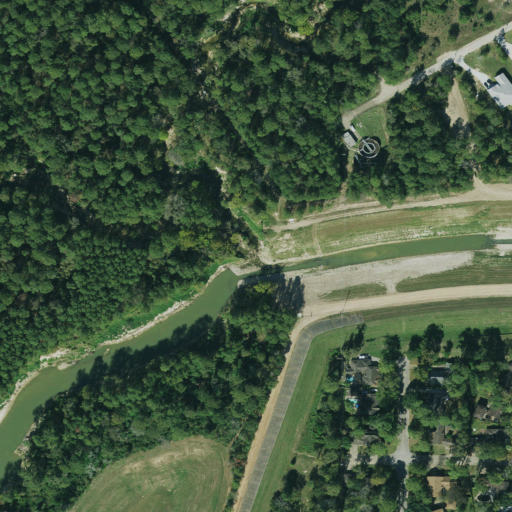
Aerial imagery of valley in Texas named Senger Gully containing evergreen forest, woody wetlands, open development, low intensity development, herbaceous wetlands, open water, pasture, shrub, barren land, medium intensity development, and grassland